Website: bh-photo
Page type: address-validator
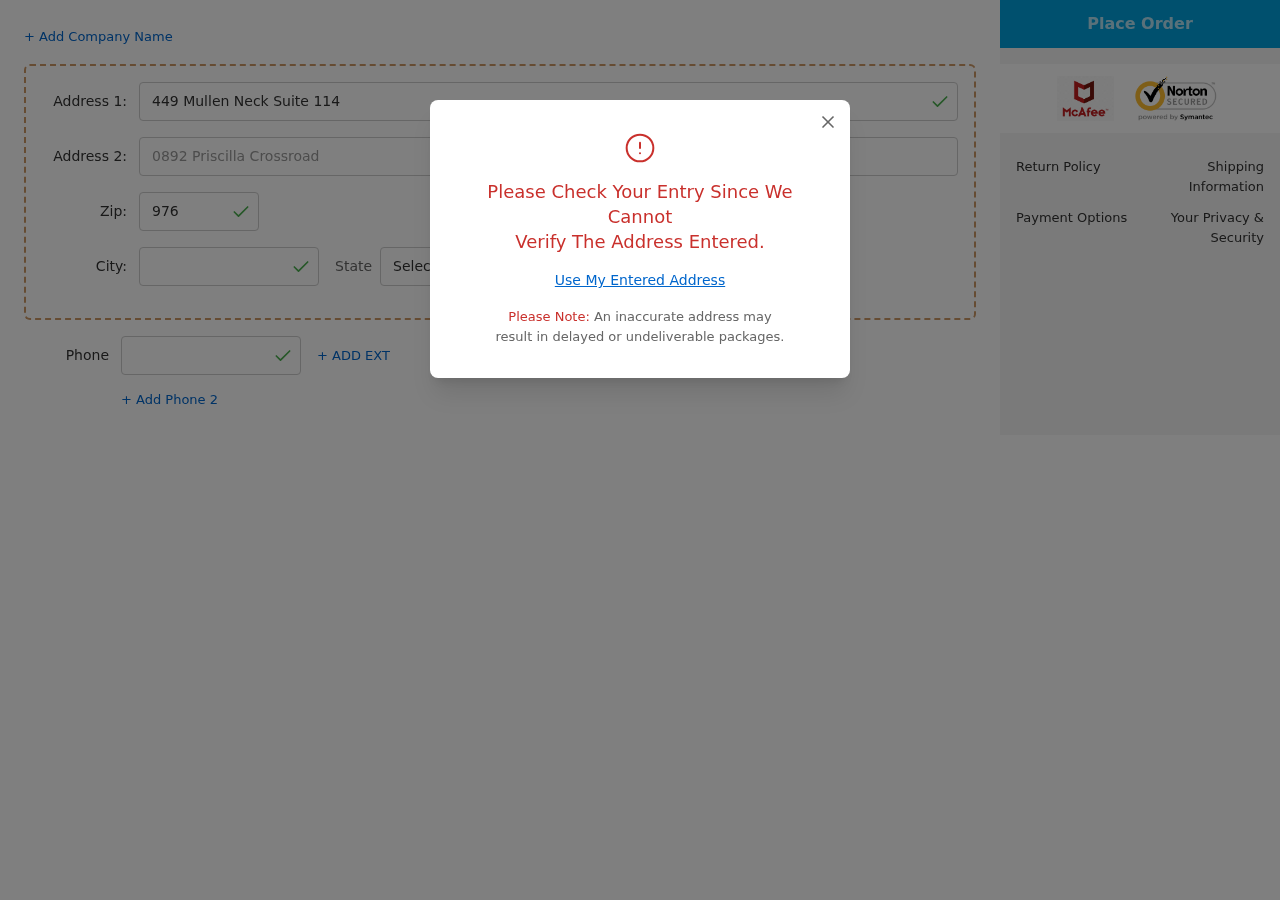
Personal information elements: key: PII_CITY
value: Barbarabury
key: PII_PHONE
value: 9338172517
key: PII_POSTCODE
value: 97653
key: PII_STATE_ABBR
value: ID
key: PII_STREET
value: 449 Mullen Neck Suite 114
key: PII_STREET2
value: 0892 Priscilla Crossroad